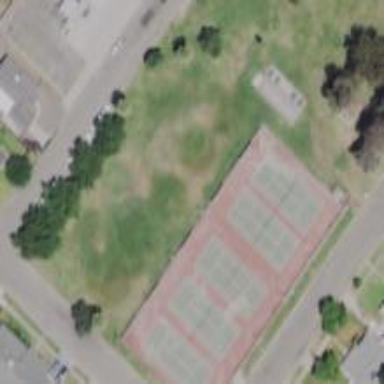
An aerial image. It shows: Tennis court in leisure pitch.